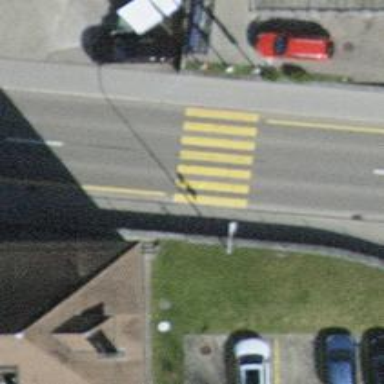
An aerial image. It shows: Uncontrolled crossing on the road.